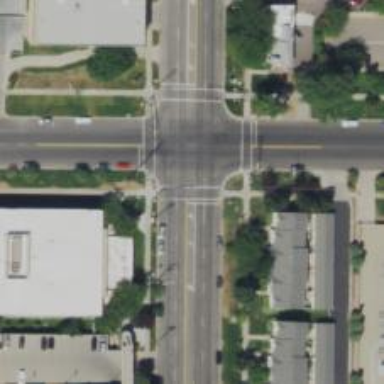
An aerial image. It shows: Footway on asphalt with marked crossing lines.